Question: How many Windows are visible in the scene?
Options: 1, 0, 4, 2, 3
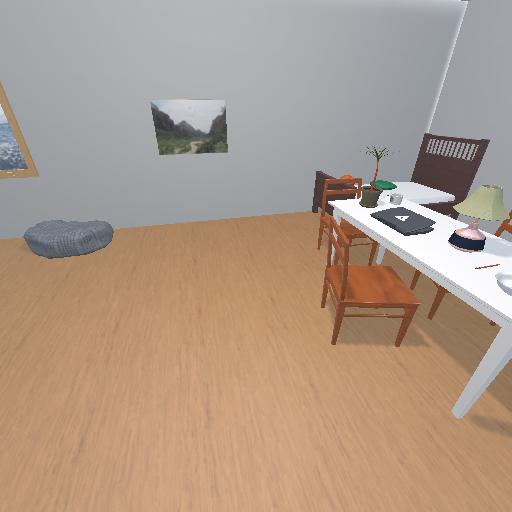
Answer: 1